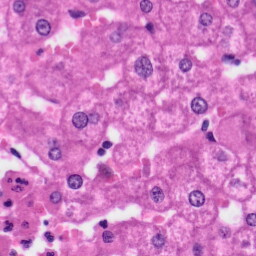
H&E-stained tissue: Liver